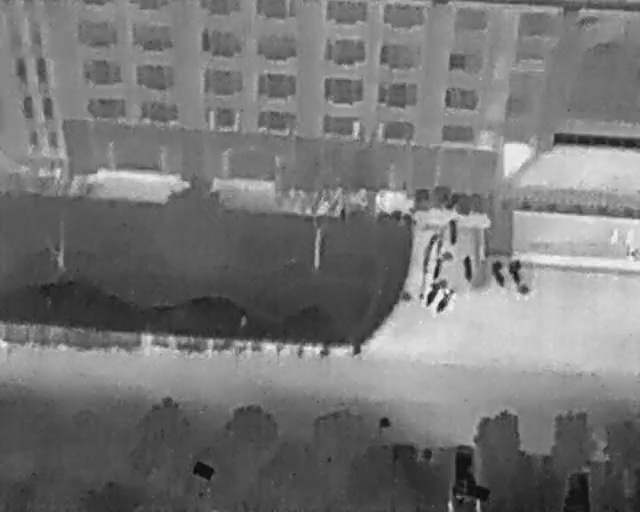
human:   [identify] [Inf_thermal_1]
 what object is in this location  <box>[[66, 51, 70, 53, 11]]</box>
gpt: <ref>1 small bicycle at the center</ref>